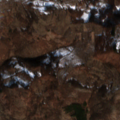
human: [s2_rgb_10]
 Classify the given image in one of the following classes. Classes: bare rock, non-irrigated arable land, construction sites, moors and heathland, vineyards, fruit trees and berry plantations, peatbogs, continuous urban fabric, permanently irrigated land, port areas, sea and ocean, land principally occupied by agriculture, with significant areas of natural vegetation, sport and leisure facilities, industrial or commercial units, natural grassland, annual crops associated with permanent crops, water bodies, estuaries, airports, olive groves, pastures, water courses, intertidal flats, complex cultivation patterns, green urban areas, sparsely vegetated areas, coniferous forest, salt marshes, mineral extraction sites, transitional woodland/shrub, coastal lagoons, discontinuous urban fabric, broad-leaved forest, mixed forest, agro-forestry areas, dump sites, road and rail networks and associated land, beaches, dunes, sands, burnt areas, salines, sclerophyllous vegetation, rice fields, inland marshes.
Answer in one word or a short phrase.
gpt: pastures, broad-leaved forest, transitional woodland/shrub